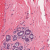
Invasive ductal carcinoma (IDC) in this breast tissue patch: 0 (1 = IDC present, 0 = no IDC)